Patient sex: M
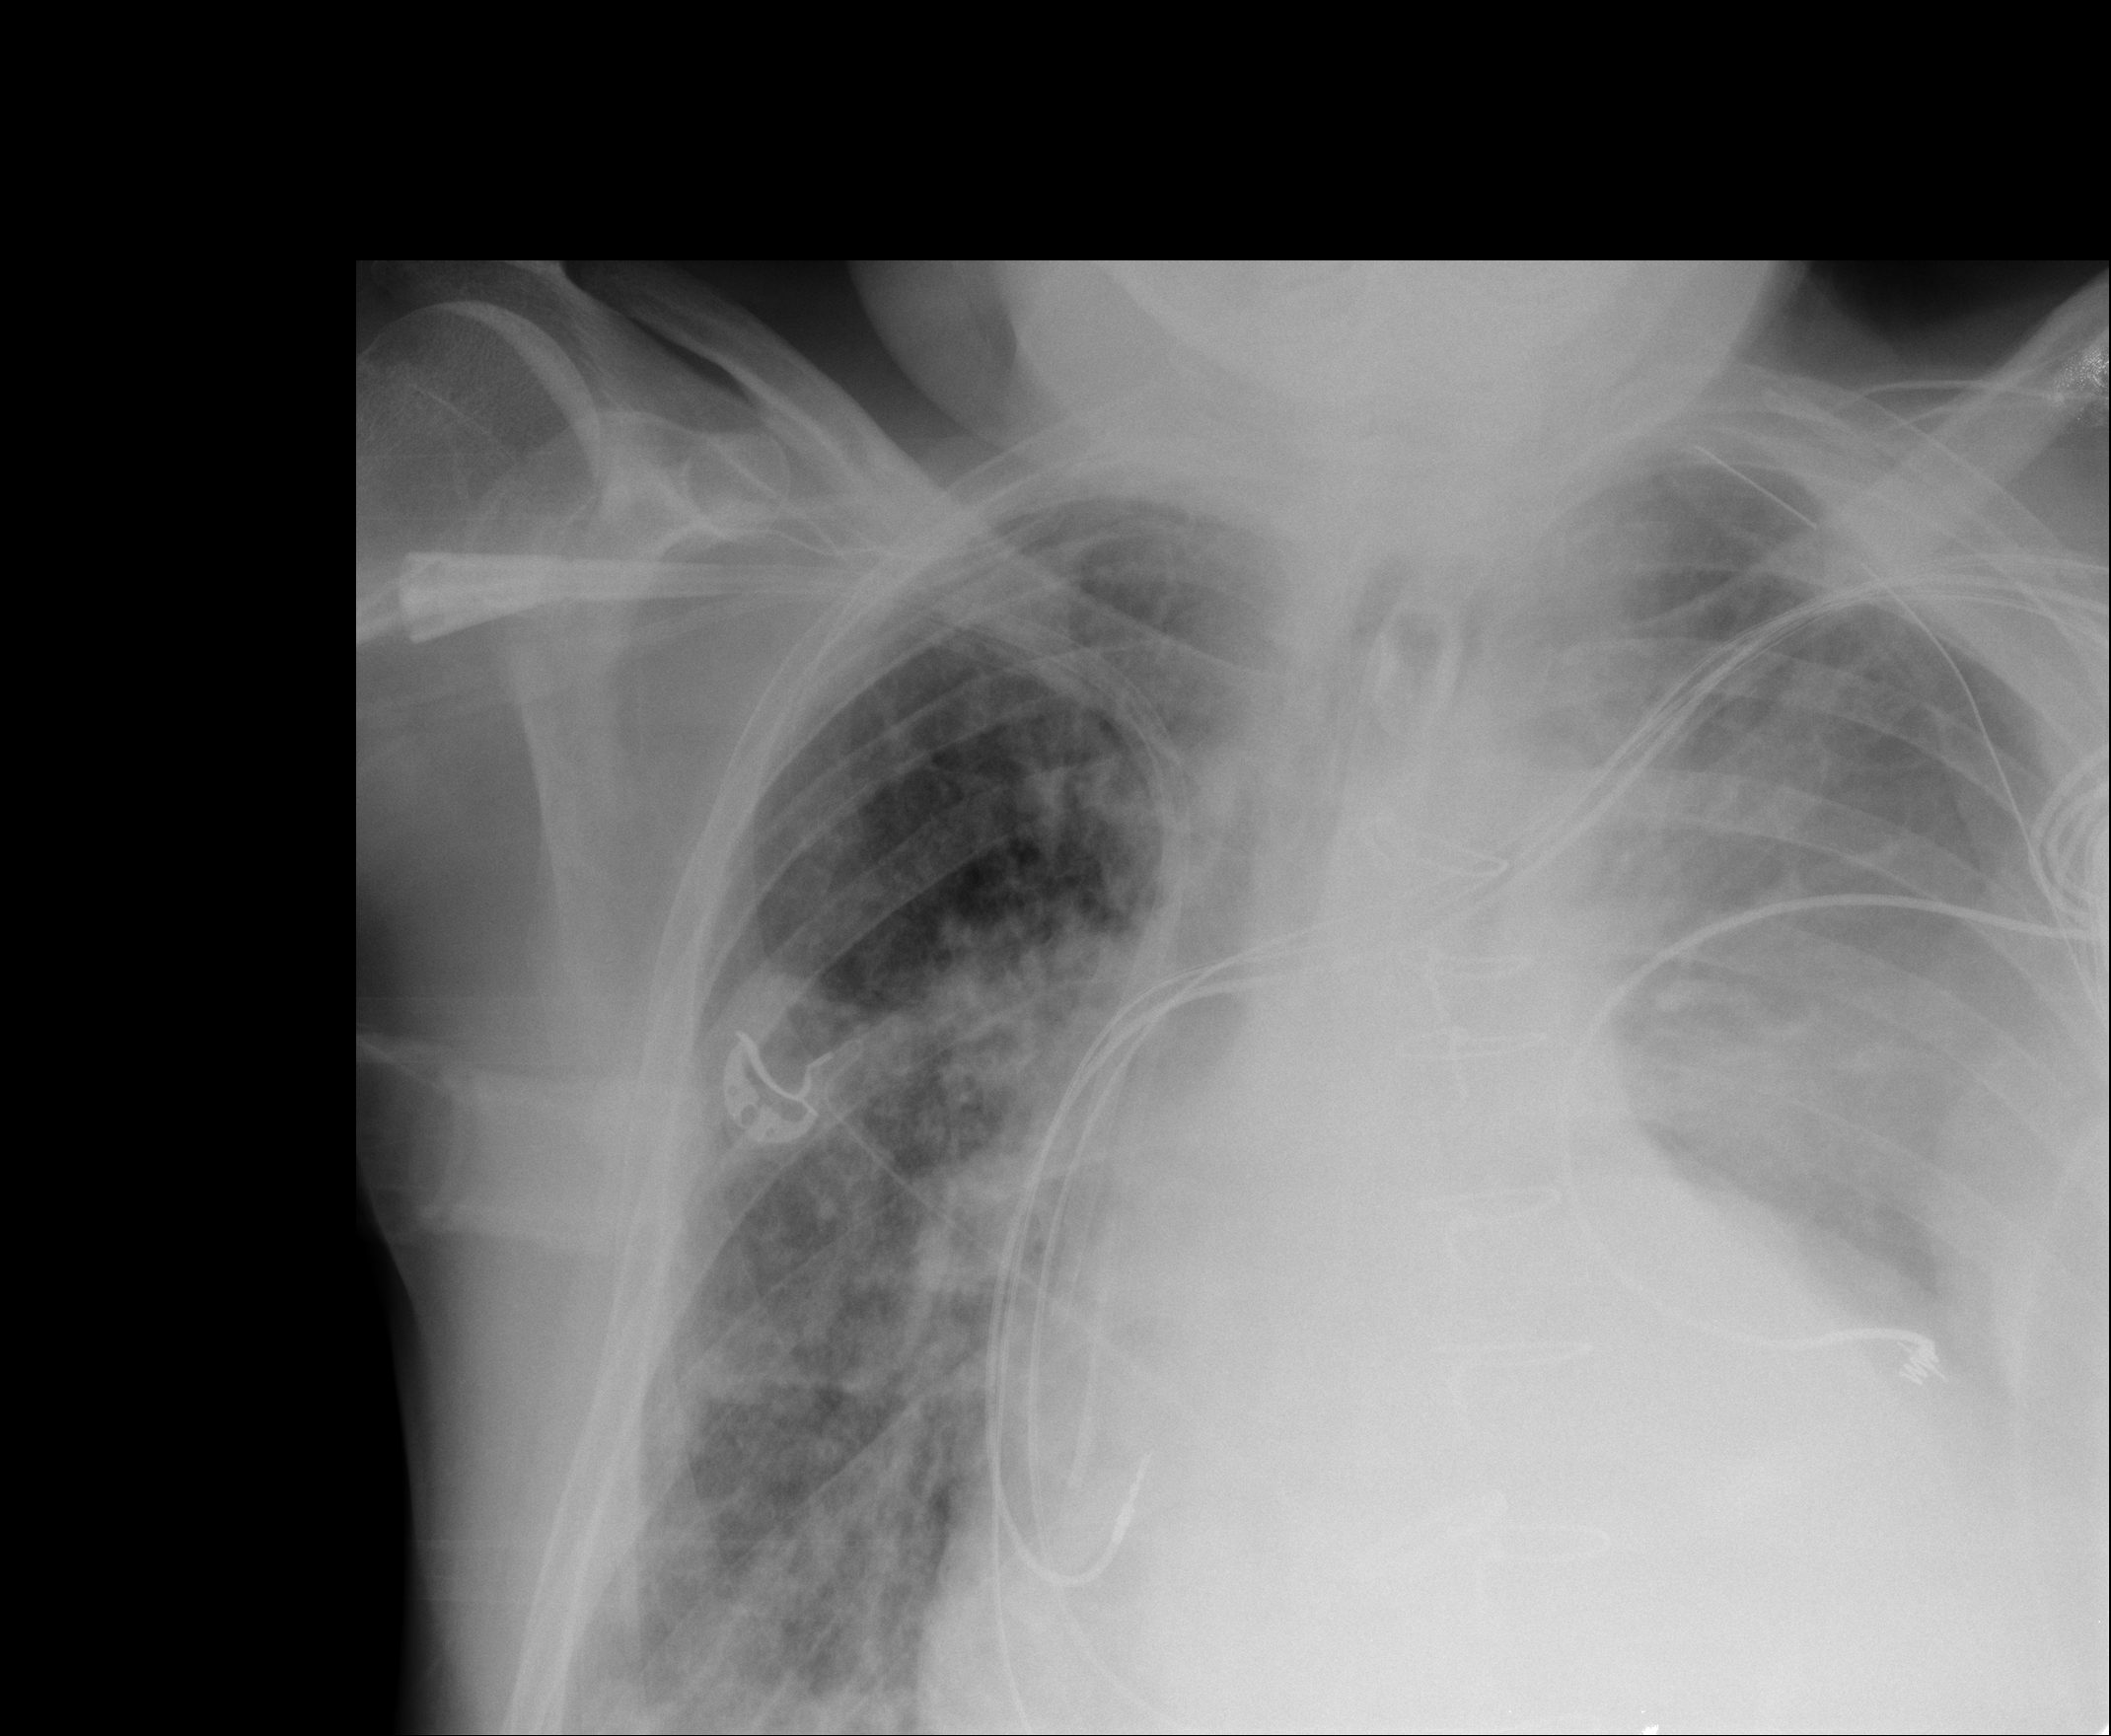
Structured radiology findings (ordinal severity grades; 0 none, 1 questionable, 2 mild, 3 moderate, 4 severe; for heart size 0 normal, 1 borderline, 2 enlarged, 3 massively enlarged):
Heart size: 2
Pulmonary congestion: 3
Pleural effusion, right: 2
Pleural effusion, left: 3
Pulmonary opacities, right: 3
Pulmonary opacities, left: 0
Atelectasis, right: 3
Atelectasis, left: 2